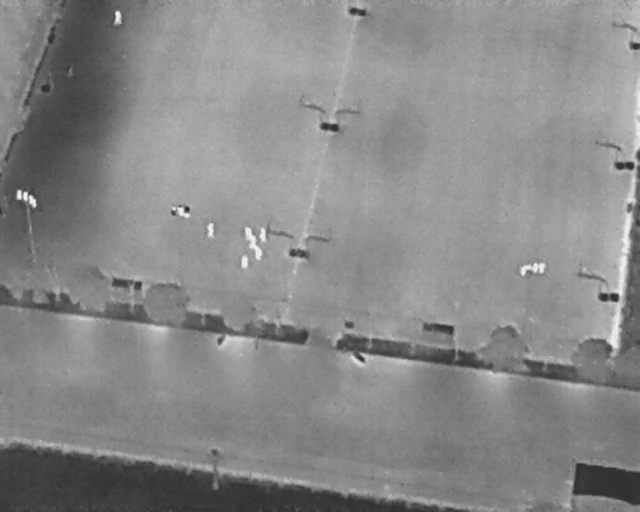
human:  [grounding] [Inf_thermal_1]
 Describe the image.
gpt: In the satellite image, there is  <ref>1 small person </ref> <box>[[17, 2, 19, 4, 2]]</box> located at top left,  <ref>3 medium person </ref> <box>[[31, 44, 34, 45, 2], [37, 44, 40, 46, 2], [39, 45, 42, 46, 2]]</box> located at center,  <ref>3 small person </ref> <box>[[36, 50, 39, 52, 2], [38, 46, 40, 48, 2], [39, 48, 41, 50, 2]]</box> located at center.